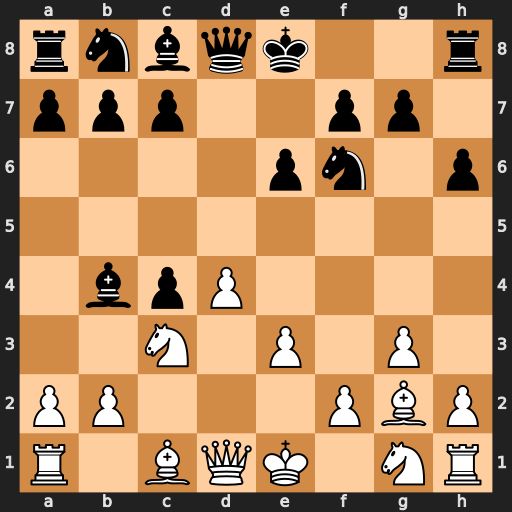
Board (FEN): rnbqk2r/ppp2pp1/4pn1p/8/1bpP4/2N1P1P1/PP3PBP/R1BQK1NR
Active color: w
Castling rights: KQkq
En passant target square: -
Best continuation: Qa4+ Nc6 Bxc6+ bxc6 Qxb4